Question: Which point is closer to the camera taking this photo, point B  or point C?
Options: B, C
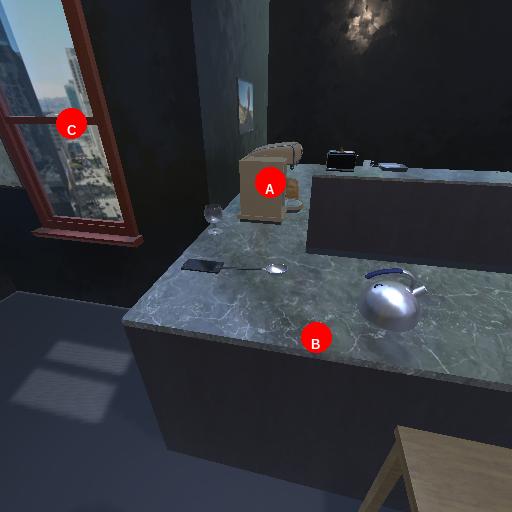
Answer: B